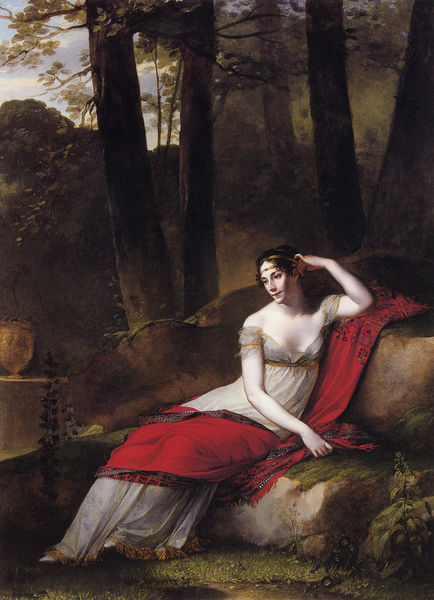
Titel: L'impératrice Joséphine dans le parc de Malmaison, Die Kaiserin Joséphine im Park von Malmaison
Künstler: Pierre Paul Prudhon
Standort: Paris
Institution: Musée du Louvre
Schlagwörter: baum, berg, blätter, dunkel, felsen, gemälde, hand, haut, himmel, kopf, laub, schatten, weiß, wolken, baumstämme, bäume, gelb, grün, landschaft, mädchen, sitzen, äste, ausschnitt, braun, brust, decolte, elegant, frankreich, frau, frisur, grau, hell, kleid, licht, mund, nase, stirn, stützen, blick, dame, gras, gürtel, rot, tuch, wolke, hochformat, malerei, muster, ornament, jung, arm, arme, augen, blass, gesicht, lang, stein, steine, stirnband, bildnis, hals, portrait, porträt, öl, baumstamm, hügel, natur, zweige, sträucher, boden, figur, gold, haare, pose, sitzend, stoff, decke, klassizismus, saum, blatt, pflanze, pflanzen, borte, dekollete, diadem, haarreif, kontrast, scheitel, schulter, wald, garten, krug, vase, beine, bewölkt, topf, ruhe, liegen, ruhen, haltung, schuhe, fels, vegetation, rast, bank, haarband, romantik, stämme, kaiser, bordüre, sitzende, angelehnt, stufen, junge frau, allein, edel, nachdenklich, verträumt, warten, ellenbogen, liegend, aufstützen, transparent, stola, grass, kühle, schulterfrei, antike, gefäss, bedeckt, zweig, moos, wälder, lichtung, liegende, jungfrau, napoleon, sitzfigur, ganzfigur, seitenblick, erleuchtet, efeu, quader, romantisch, antik, toga, dickicht, griechisch, nymphe, abstützen, laubbäume, bleich, antikisierend, rotes tuch, golden, postament, empire, anlehnen, josephine, klassik, urne, rasten, lehen, kaiserin, steinbank, sarkophag, eald, borten, schwarzhaarig, lehnende, anhlehnen, daume, goldborte, goldborten, hellhäutig, im wals, na los, sitezn, stirnreif, dahingegossen